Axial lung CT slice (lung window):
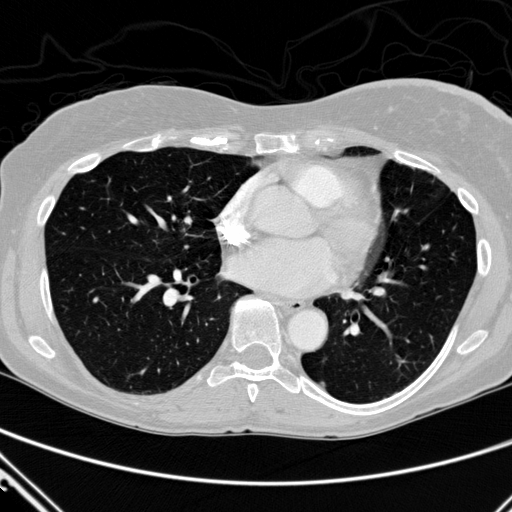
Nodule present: no